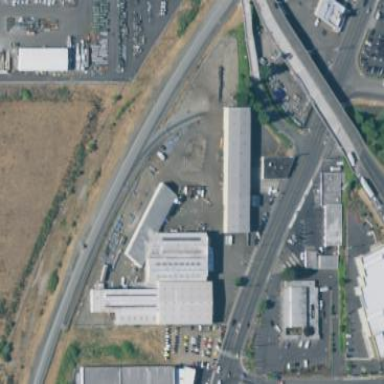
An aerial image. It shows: Industrial building.